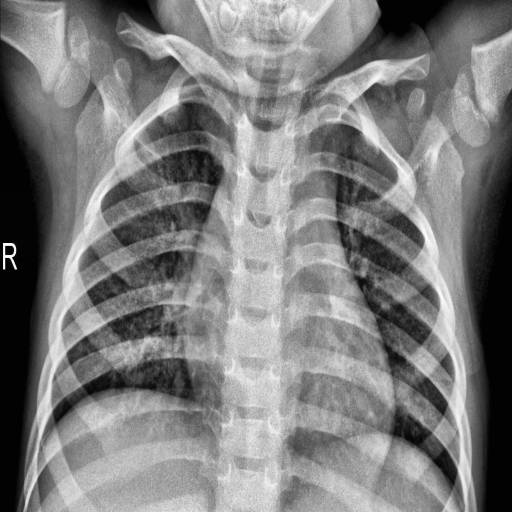
Finding: NORMAL